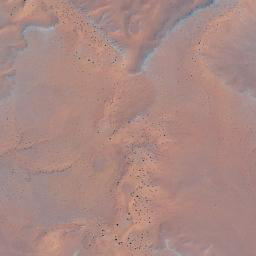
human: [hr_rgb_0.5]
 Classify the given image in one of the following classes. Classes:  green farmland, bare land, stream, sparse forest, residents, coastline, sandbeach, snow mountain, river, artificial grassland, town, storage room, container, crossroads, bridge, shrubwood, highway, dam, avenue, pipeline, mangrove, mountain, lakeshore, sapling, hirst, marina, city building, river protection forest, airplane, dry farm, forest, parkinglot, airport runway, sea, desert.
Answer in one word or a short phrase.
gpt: desert